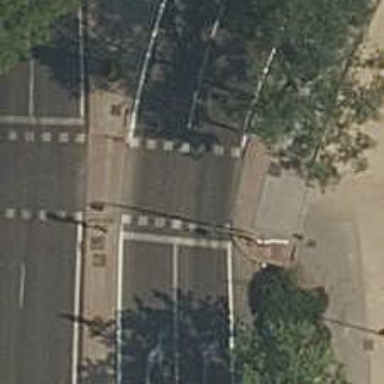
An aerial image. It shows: Road crossing with traffic signals.